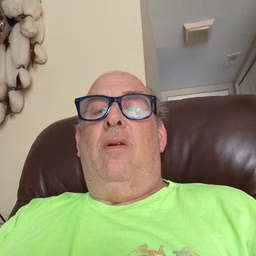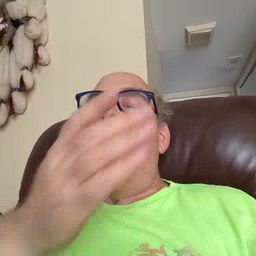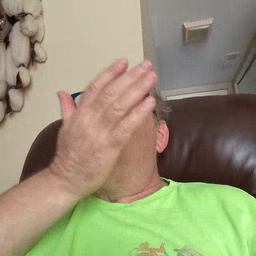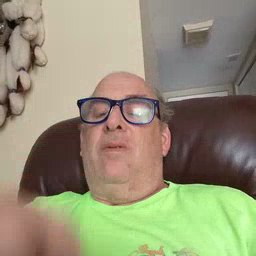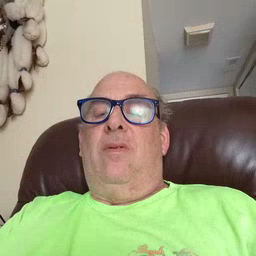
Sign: grass